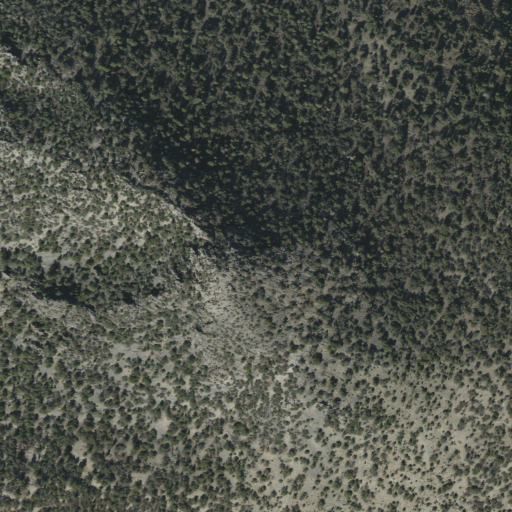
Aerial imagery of mountain in Utah named Ibapah Peak containing only evergreen forest